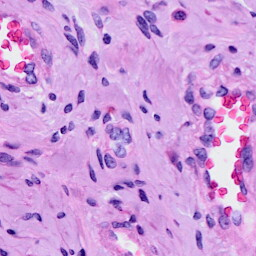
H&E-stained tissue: Cervix